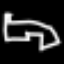
Label: chair